Field crop: maize
Growth stage: 1
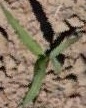
Species: maize